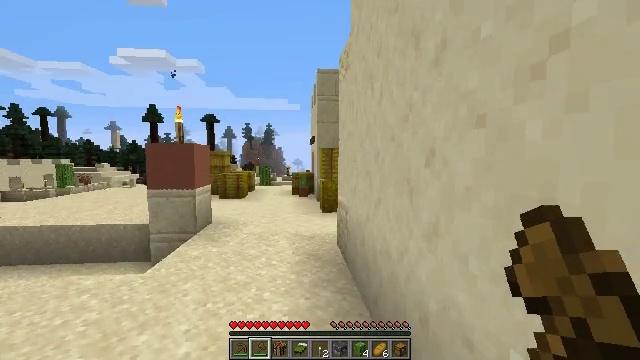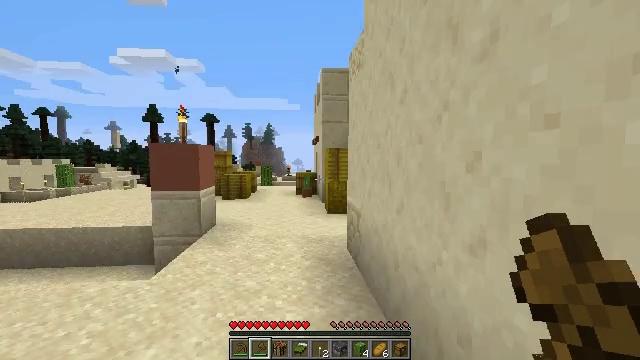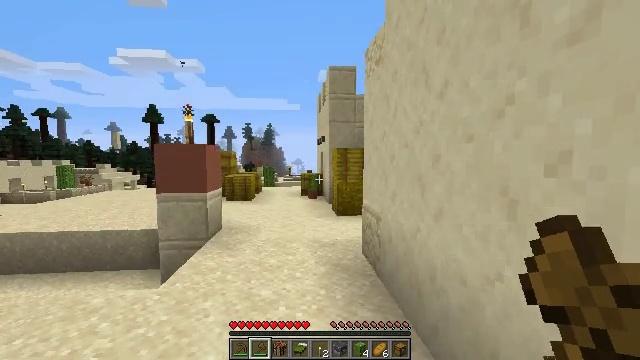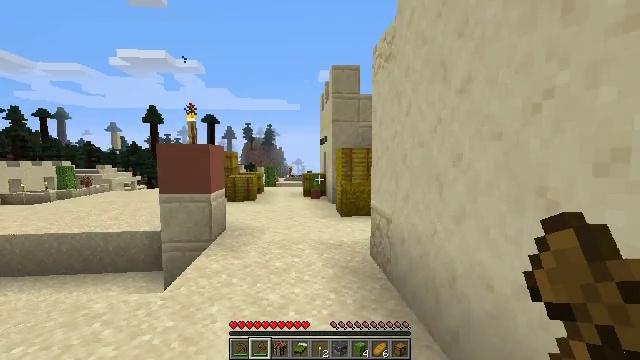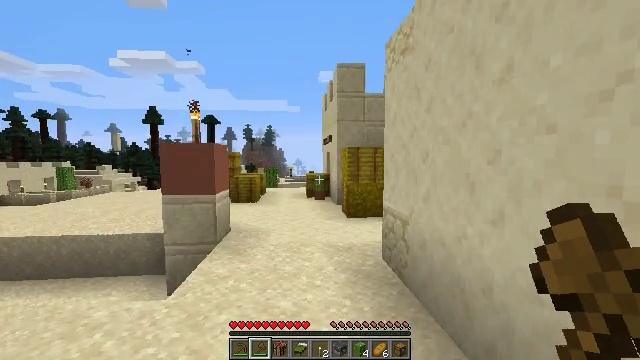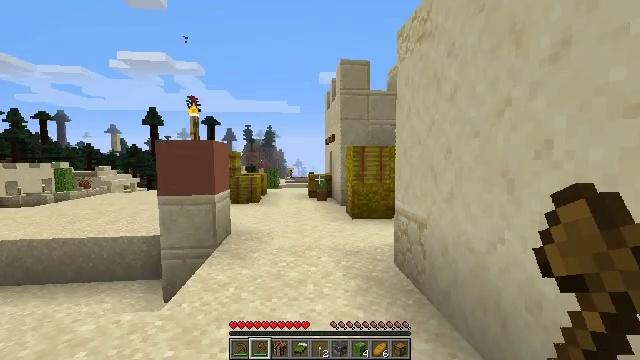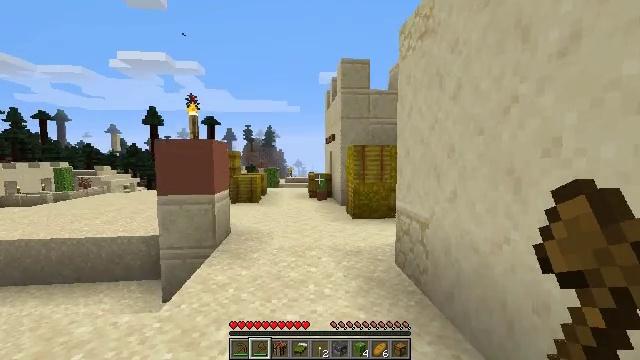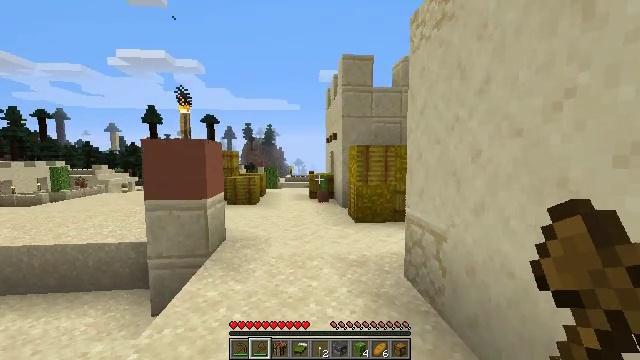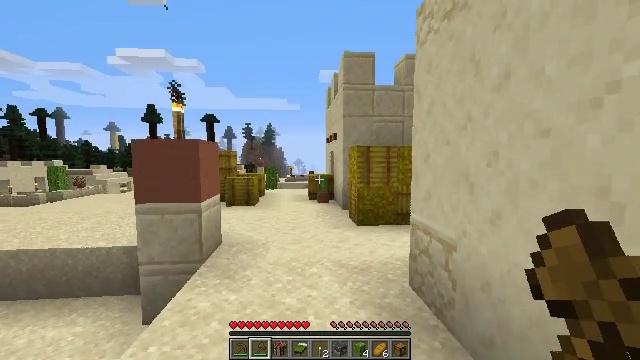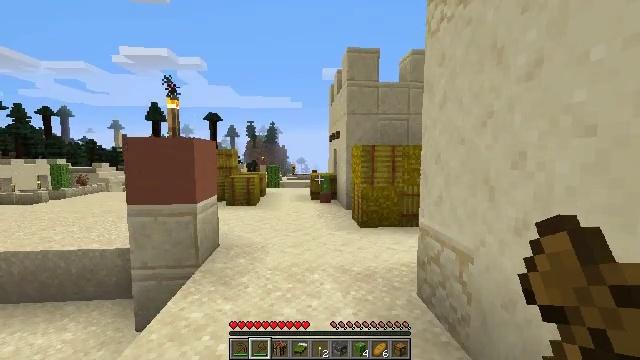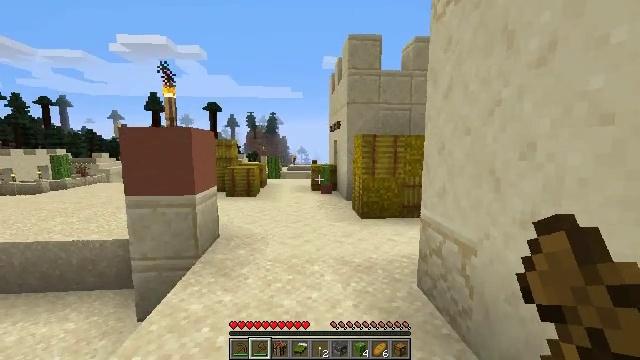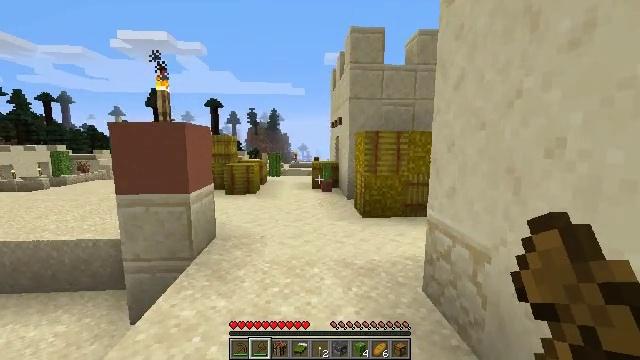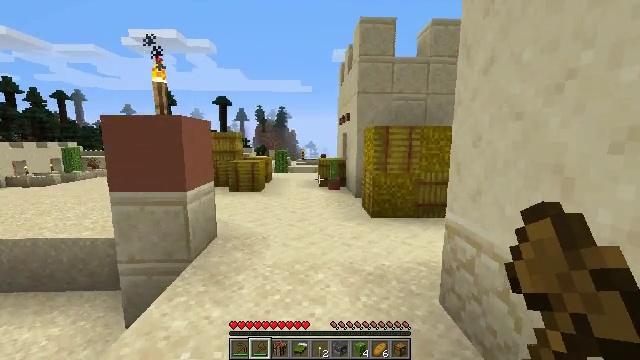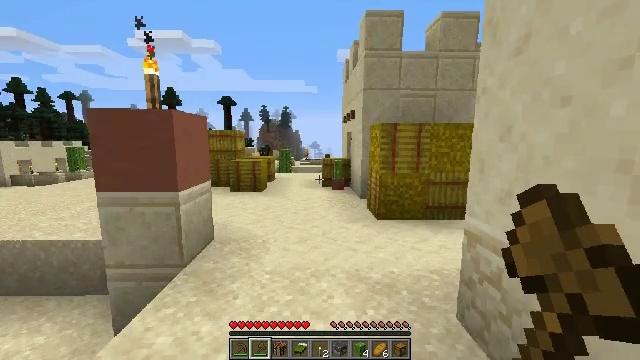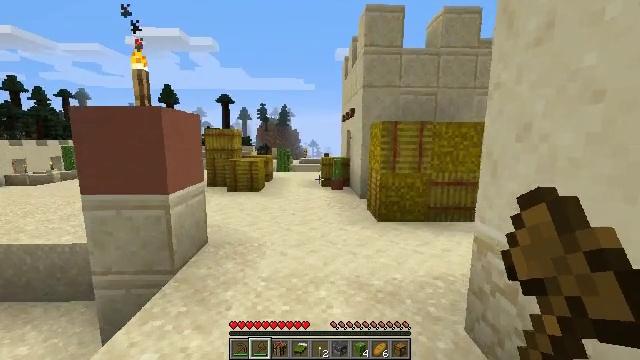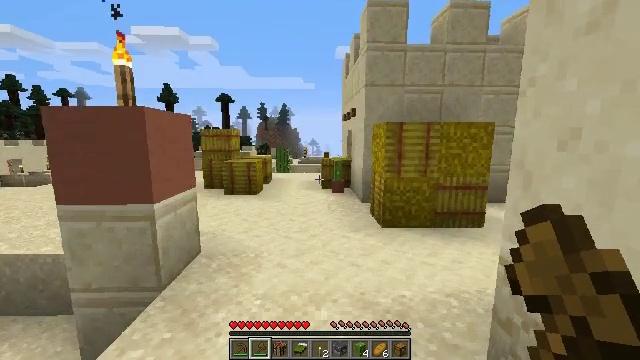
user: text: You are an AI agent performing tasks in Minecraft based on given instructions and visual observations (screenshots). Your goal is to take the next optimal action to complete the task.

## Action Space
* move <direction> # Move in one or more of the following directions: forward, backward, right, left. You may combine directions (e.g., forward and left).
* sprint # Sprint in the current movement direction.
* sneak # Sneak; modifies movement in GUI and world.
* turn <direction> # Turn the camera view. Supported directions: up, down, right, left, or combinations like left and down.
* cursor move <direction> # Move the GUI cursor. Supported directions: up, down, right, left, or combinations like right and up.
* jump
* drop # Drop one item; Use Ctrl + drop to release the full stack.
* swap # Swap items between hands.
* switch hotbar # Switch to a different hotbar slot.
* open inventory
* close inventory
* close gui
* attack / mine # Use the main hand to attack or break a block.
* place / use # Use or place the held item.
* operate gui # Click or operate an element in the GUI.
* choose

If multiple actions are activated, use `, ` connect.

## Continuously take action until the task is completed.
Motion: motion action
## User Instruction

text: Harvest hay blocks from the village.
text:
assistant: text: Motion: move forward and move left
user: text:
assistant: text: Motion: move forward and move left
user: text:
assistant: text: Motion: move forward and move left
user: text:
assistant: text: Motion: move forward
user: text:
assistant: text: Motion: move forward
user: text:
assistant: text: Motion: move forward
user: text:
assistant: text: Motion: move forward
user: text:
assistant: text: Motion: move forward
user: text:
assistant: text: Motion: move forward
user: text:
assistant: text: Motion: move forward, turn down
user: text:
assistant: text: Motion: move forward
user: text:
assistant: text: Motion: move forward, turn left
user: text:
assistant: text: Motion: move forward
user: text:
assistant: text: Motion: move forward
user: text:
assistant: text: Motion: move forward
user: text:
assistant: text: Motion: move forward
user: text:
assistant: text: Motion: move forward, turn right
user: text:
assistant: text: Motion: move forward, turn right and up
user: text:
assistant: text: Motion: move forward, turn right
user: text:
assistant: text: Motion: move forward, turn right and up
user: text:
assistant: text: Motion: move forward, turn right and up
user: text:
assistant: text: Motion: move forward, turn right
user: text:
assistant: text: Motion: move forward and move left, turn right and down
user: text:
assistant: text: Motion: move forward and move left, turn right and down
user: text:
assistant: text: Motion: move forward and move left, turn right
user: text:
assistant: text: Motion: move forward and move left, turn right
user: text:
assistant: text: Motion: move forward and move left, turn right
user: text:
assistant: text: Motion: move forward and move left, turn right
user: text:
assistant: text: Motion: move forward and move left, turn right
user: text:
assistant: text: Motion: move forward and move left, turn right and down